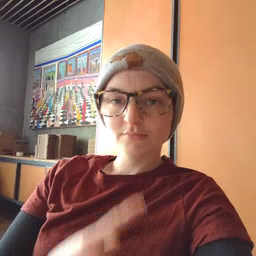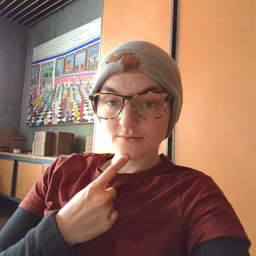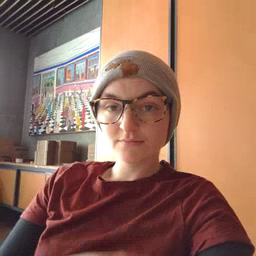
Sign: say